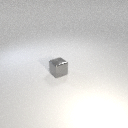
small gray metal cube